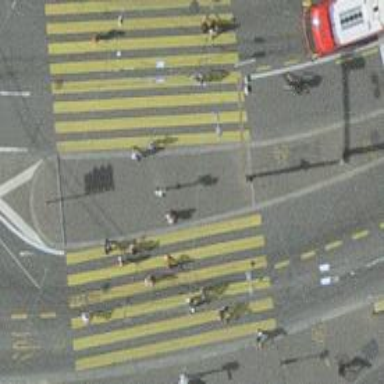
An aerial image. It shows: Asphalt footway with crossing controlled by traffic signals.